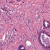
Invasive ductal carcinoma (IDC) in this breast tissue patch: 1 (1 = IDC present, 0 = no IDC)